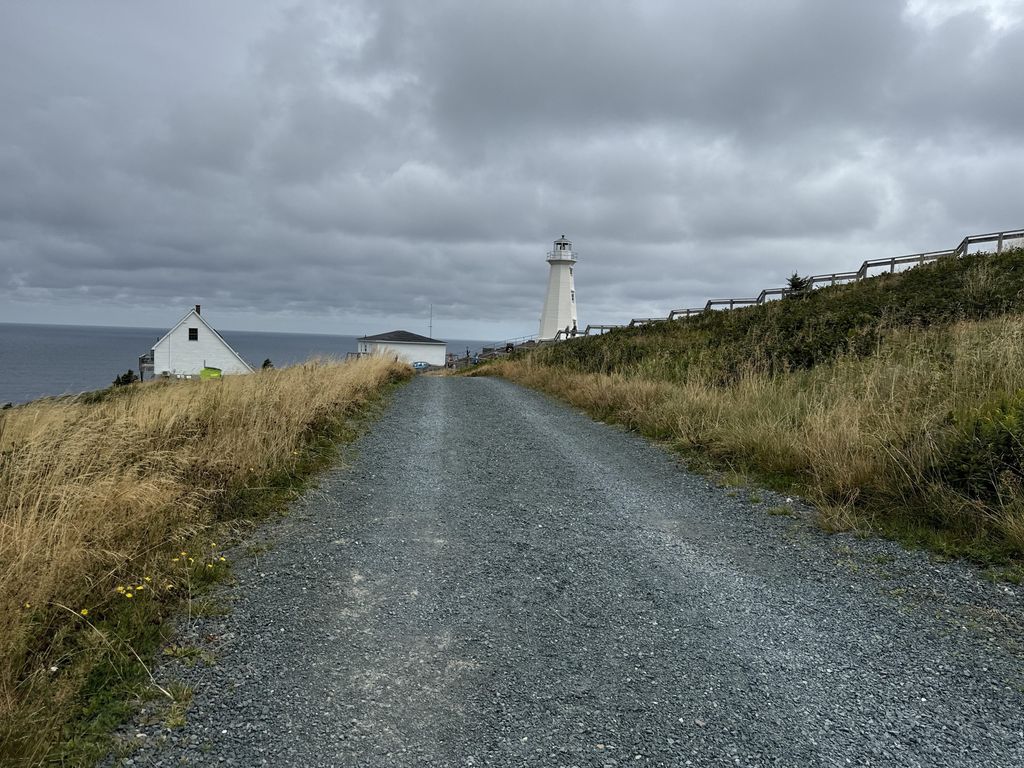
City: st_johns